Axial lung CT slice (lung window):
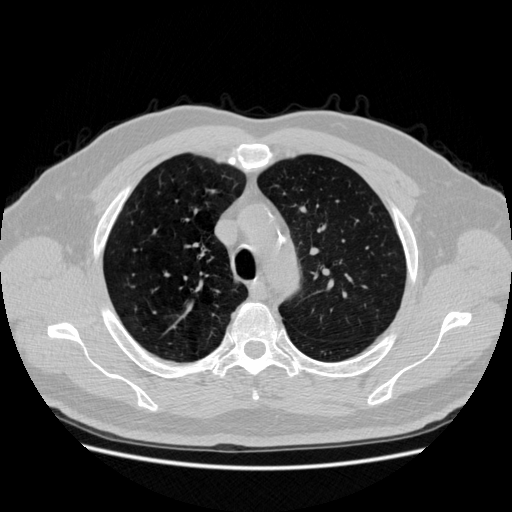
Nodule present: no